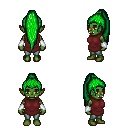
a pixel art fantasy rpg character, female body template, orc, green skin, maroon tunic, teal pants, green extra-long topknot hairstyle, white cloth bracers, four views (front, back, left, right), 2x2 character sprite sheet, small pixel art, hard edges, no anti-aliasing